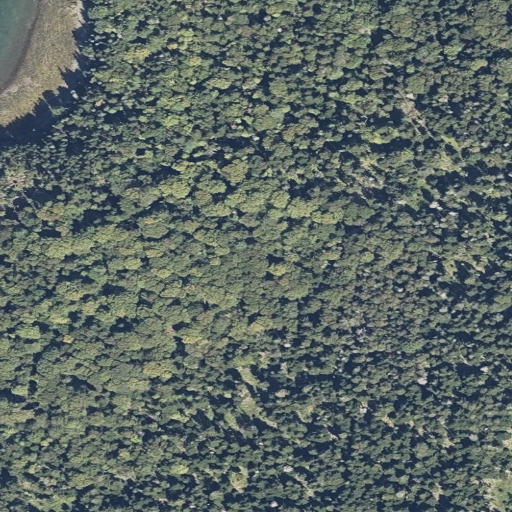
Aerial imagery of island in Maine named Job Island containing mixed forest, evergreen forest, deciduous forest, and open water